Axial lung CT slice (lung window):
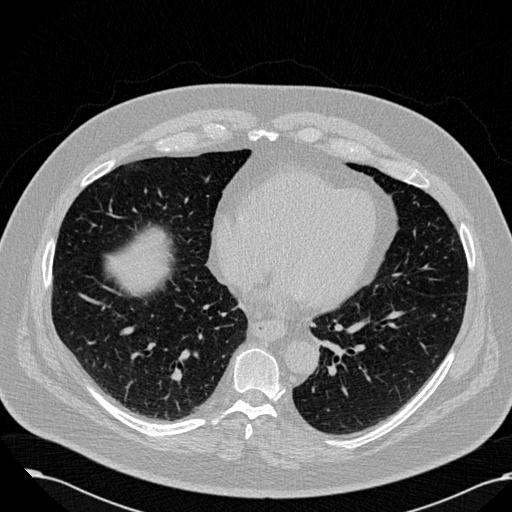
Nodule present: no